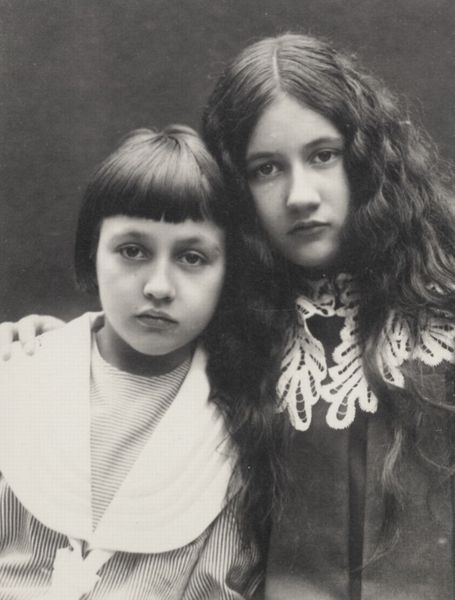
Titel: Denise und Jacques
Künstler: Francois Emile Zola
Schlagwörter: dunkel, hand, haut, schatten, weiß, frauen, mädchen, braun, finger, frau, frisur, grau, haar, kleid, kleider, licht, mund, nase, schwarz, blick, anzug, hemd, augen, blicke, bluse, gesicht, kragen, lang, mensch, präsentation, spitze, blicken, portrait, porträt, haare, lange haare, stoff, familie, kind, spitzen, augenbrauen, brünett, en face, frontal, lippen, locken, mittelscheitel, scheitel, schulter, schultern, traurig, kinder, pony, wellen, umarmung, zwei, ausdruck, nasen, ernst, gestreift, streifen, junge, zeigen, revers, betrachter, geschwister, schwestern, foto, fotografie, photographie, umarmen, doppelportrait, doppelporträt, knabe, schwarz weiß, lockig, scharz, matrose, schwester, strähne, kurz, matrosenanzug, photo, tracht, matrosenkleid, spitzenkragen, strähnen, freundinnen, harr, bob, pagenkopf, pagenschnitt, bubikopf, lange, scheitek, matrosenkragen, nesen, pagenkopg, schwazweiß, offene, 1900, 1920